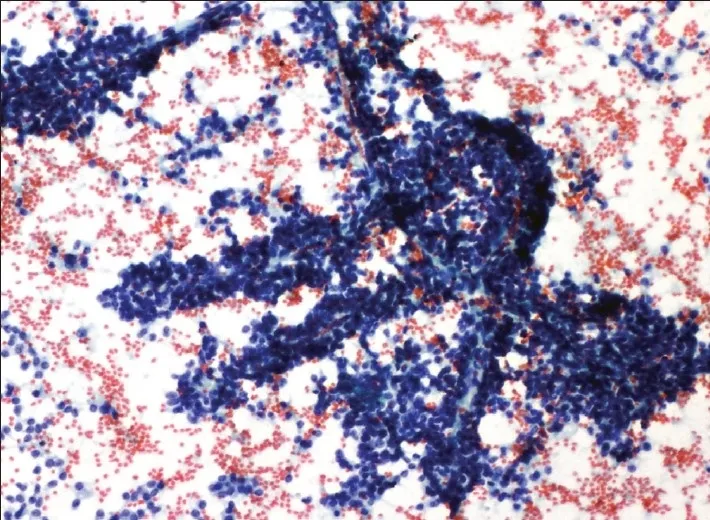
Cellular smear showing branching papillary fronds (Pap, x100).
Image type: pathology (papanicolaou)